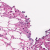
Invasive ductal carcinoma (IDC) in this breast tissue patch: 0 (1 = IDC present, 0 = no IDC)